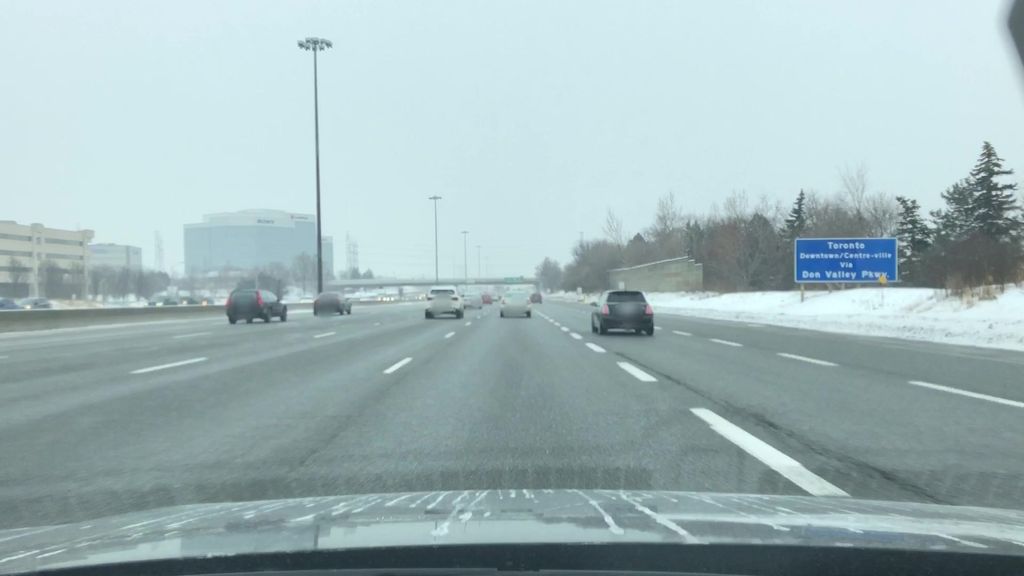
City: toronto